Interaction volume radius: 10 \u00c5
Interaction volume height: 10 \u00c5
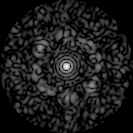
Disorder parameter: 0.7537